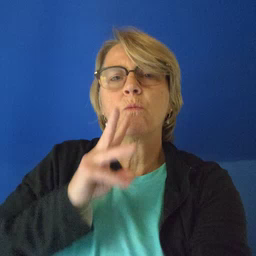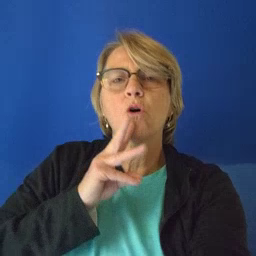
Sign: water